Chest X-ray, PA view. Patient: 63 years old, sex F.
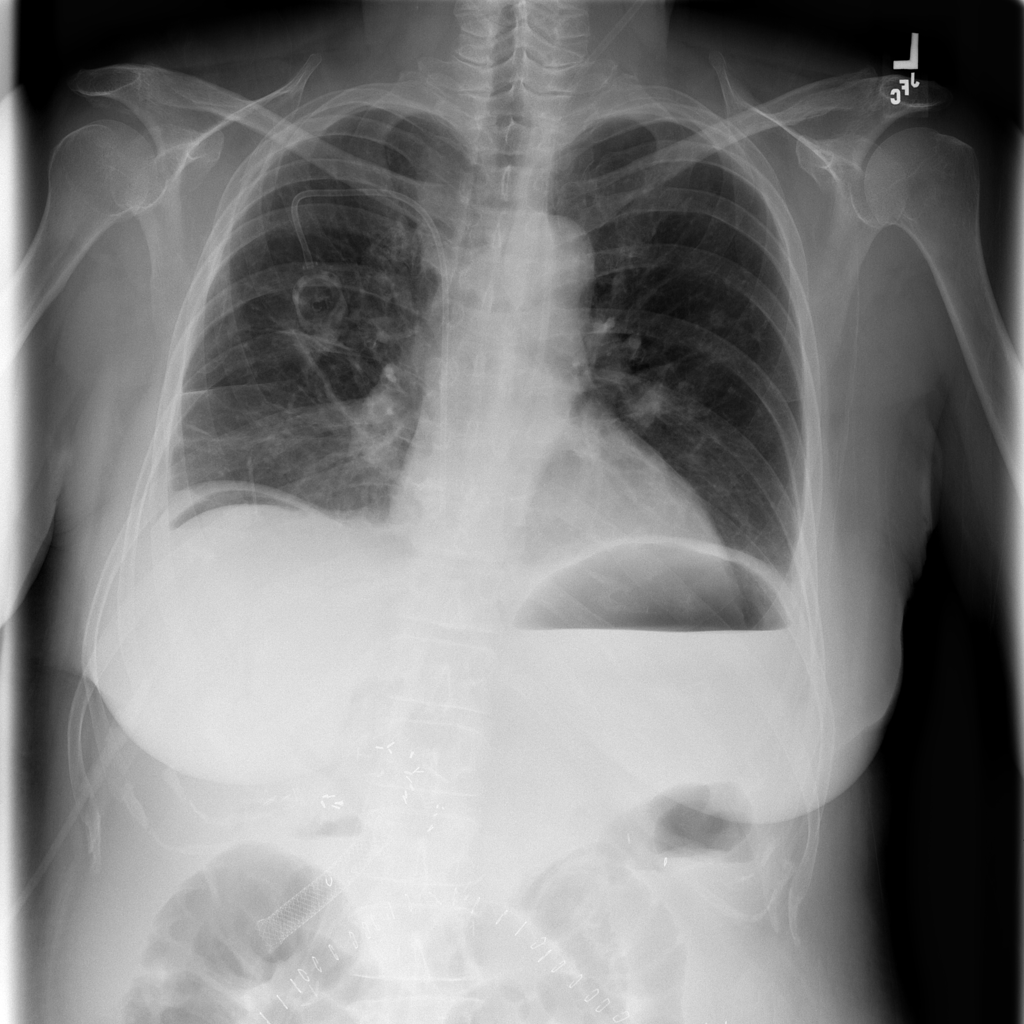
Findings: Effusion